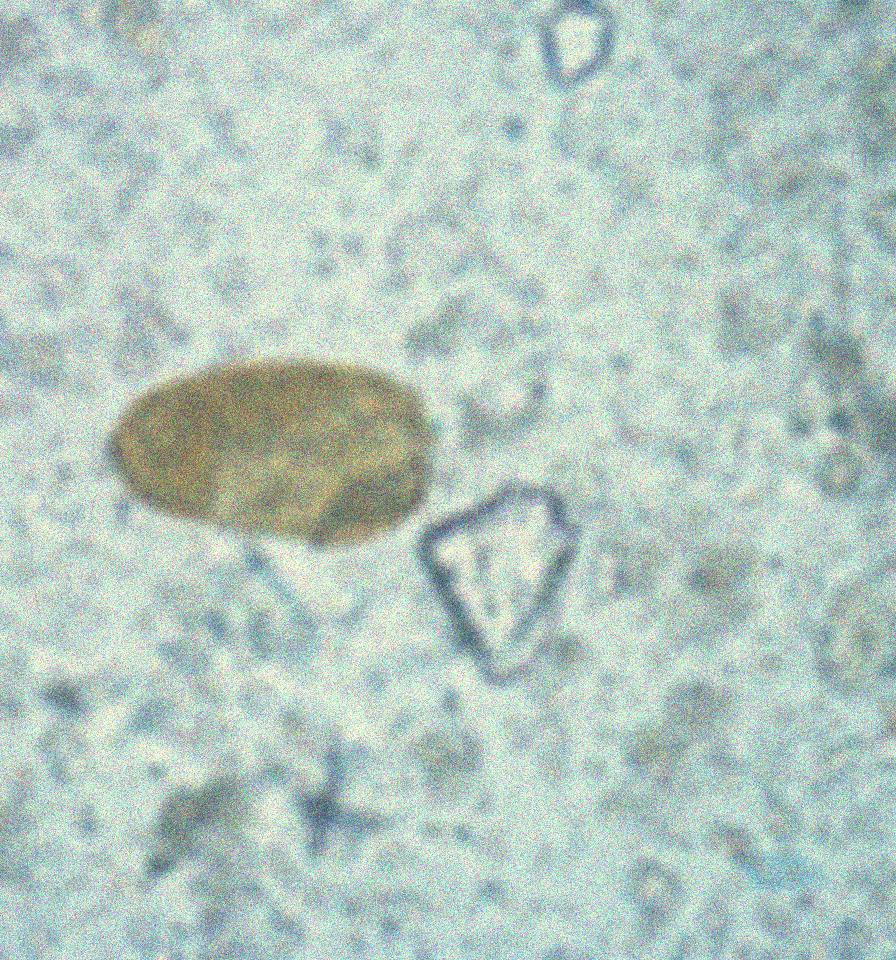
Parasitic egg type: Paragonimus spp